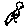
Label: bird